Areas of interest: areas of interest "Jiu Zhou Decor City"
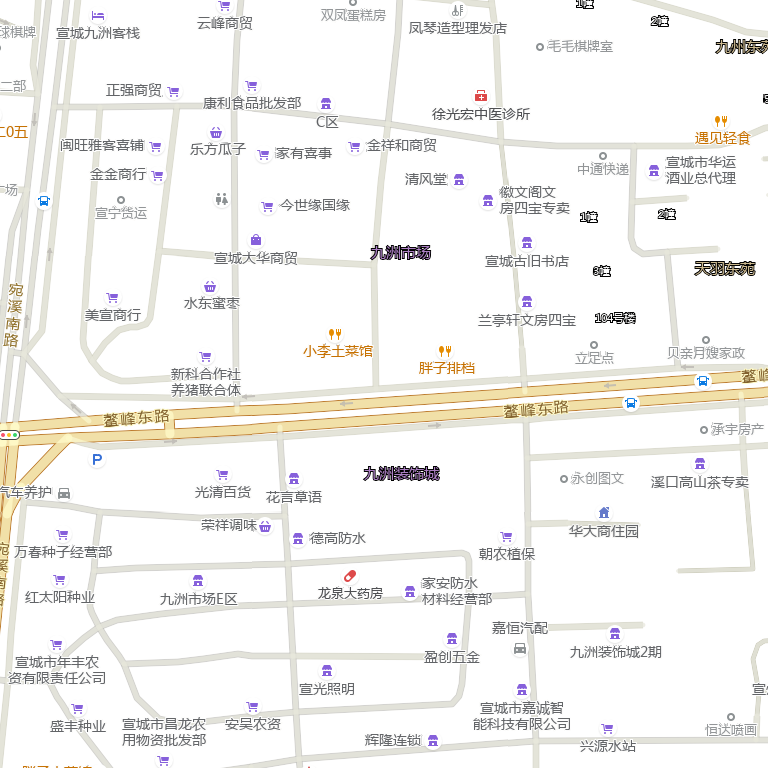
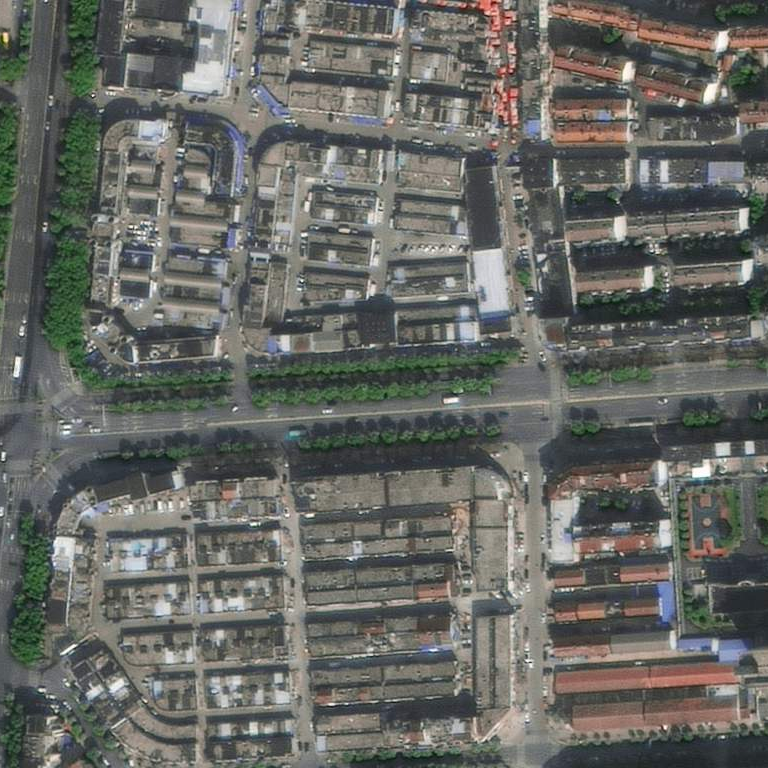